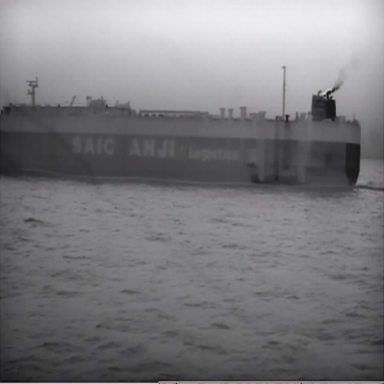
There is a fishing_boat in the infrared image.